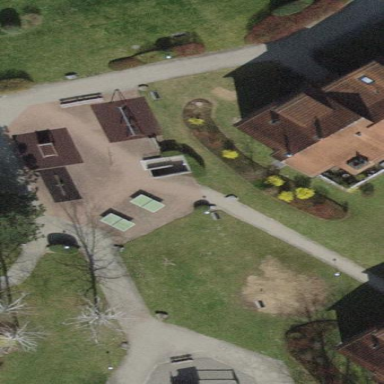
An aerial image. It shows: Playground area for leisure land.